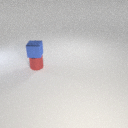
small blue metal cube above small red metal cylinder